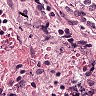
Metastatic tissue present: yes